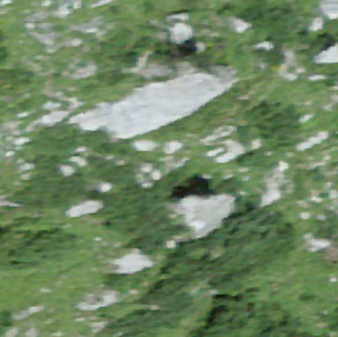
Label: bouldering_area